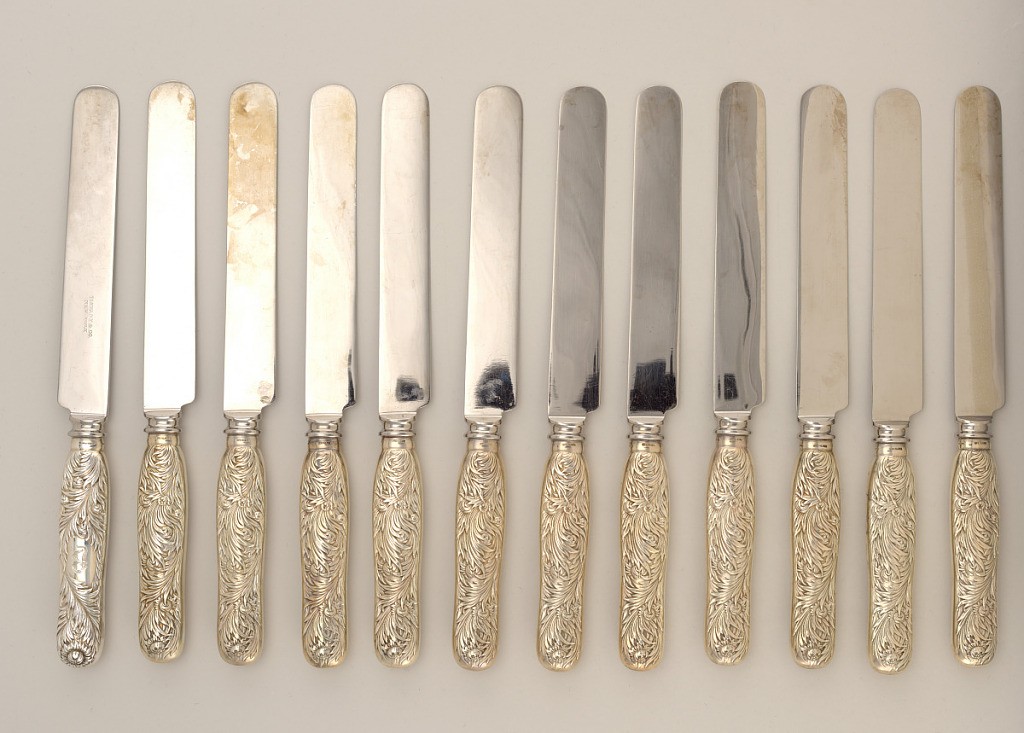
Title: Chrysanthemum Pattern Luncheon Knife
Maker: Charles T. Grosjean, American, d. 1888
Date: ca. 1880
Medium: silver, steel
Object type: knife
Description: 1957-61-46-a: Elongated rectangular steel blade with rounded poi...;     1957-61-46-b: Elongated rectangular steel blade with rounded poi...;     1957-61-46-c: Elongated rectangular steel blade with rounded poi...;     1957-61-46-d: Elongated rectangular steel blade with rounded poi...;     1957-61-46-e: Elongated rectangular steel blade with rounded poi...;     1957-61-46-f: Elongated rectangular steel blade with rounded poi...;     1957-61-46-g: Elongated rectangular steel blade with rounded poi...;     1957-61-46-h: Elongated rectangular steel blade with rounded poi...;     1957-61-46-i: Elongated rectangular steel blade with rounded poi...;     1957-61-46-j: Elongated rectangular steel blade with rounded poi...;     1957-61-46-k: Elongated rectangular steel blade with rounded poi...;     1957-61-46-l: Elongated rectangular steel blade with rounded poi...